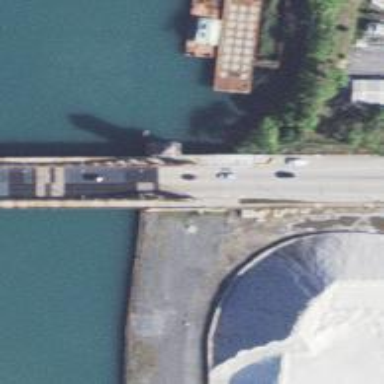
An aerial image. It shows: Secondary road with movable bascule bridge.